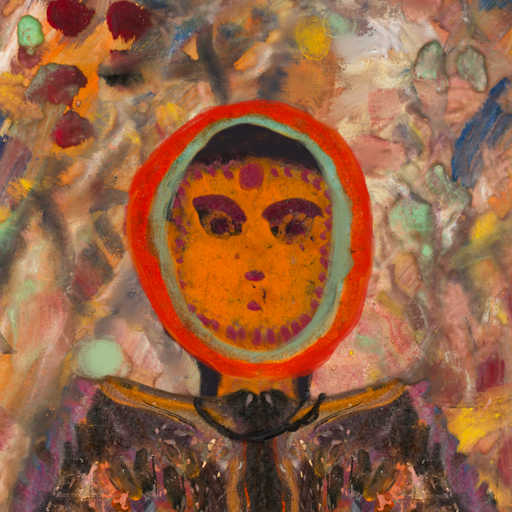
Background: Mother_And_Son_Mother, Head And Neck Front: Doll, Face Front: Doll, Bust: Gypsy_Queen, Hair Front: Sisters, Head Accessory: Blank, Second Necklace: Blank, Necklace: Orphan, Baby: Blank